Interaction volume radius: 5 \u00c5
Interaction volume height: 15 \u00c5
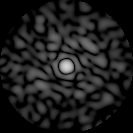
Disorder parameter: 0.8348